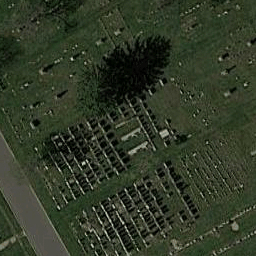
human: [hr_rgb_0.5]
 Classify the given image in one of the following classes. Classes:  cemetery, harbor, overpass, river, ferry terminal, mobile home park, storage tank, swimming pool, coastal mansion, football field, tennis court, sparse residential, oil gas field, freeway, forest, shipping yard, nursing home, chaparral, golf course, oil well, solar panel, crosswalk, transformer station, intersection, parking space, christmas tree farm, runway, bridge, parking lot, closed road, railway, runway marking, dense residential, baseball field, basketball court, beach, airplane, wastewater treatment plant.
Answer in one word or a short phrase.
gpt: cemetery